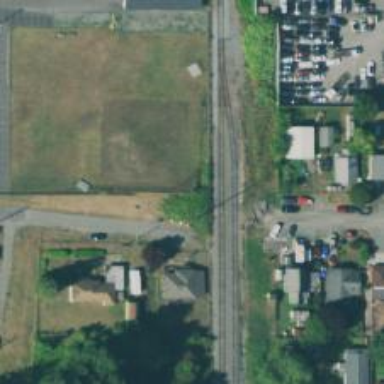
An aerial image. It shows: Crossing for the railway.